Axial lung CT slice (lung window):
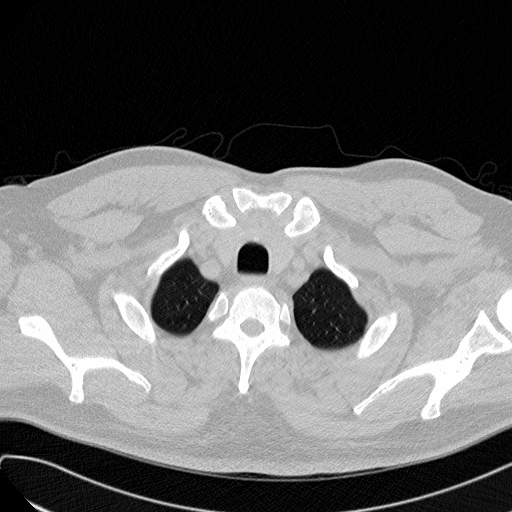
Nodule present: no